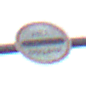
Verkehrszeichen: Zollstelle
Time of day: Night
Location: Outdoor (Nature)
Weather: Overcast
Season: NotSpecified
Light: Artificial